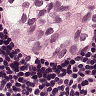
Metastatic tissue present: yes